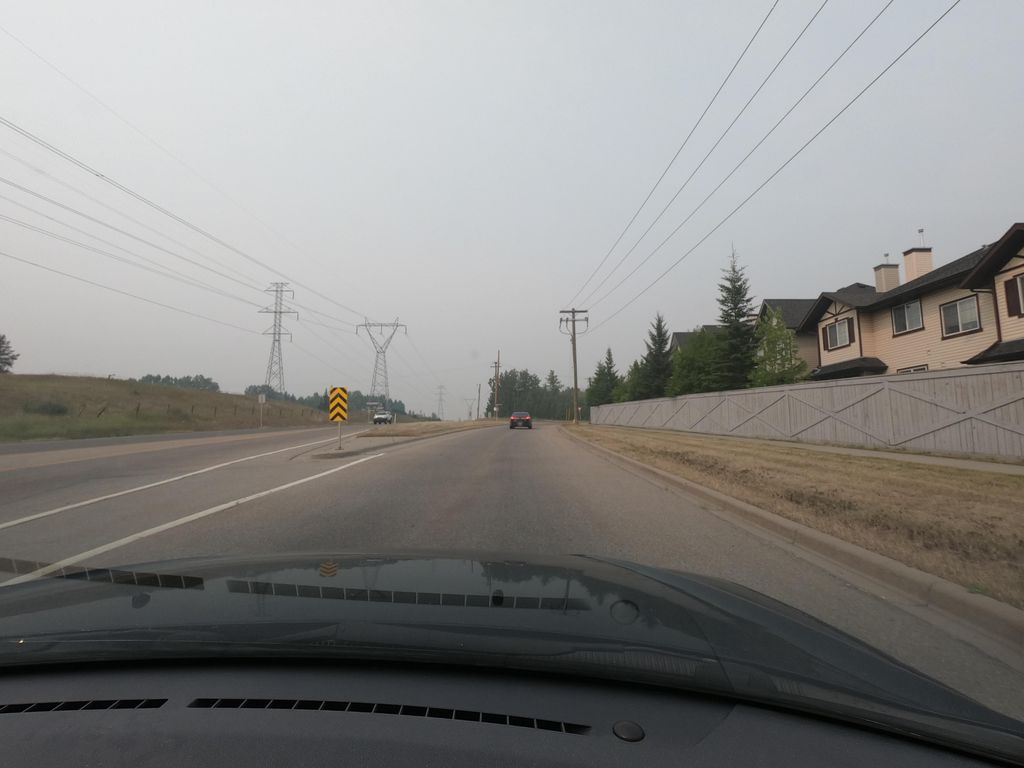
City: calgary